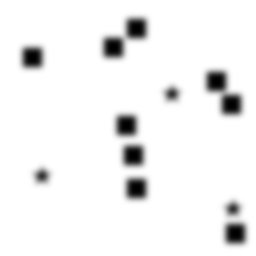
Squares: 9
Triangles: 0
Stars: 3
Total shapes: 12